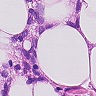
Metastatic tissue present: yes